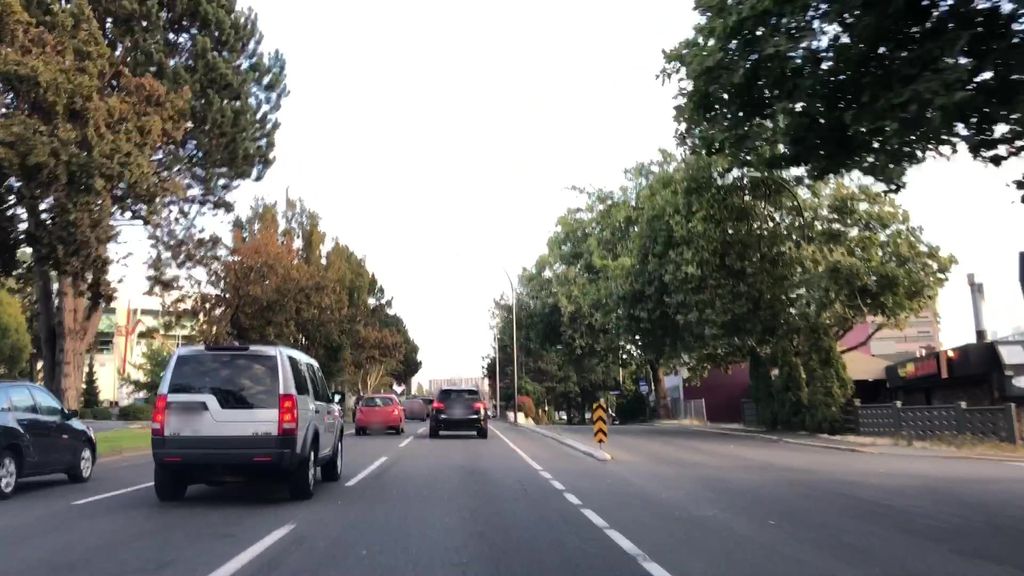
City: victoria